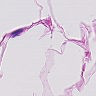
Metastatic tissue present: no